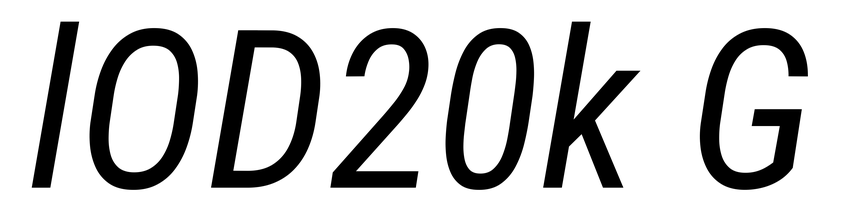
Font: Roboto-Italic_Condensed_Italic